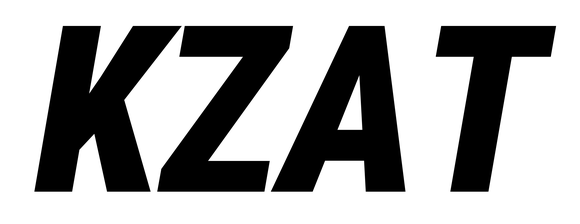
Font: Roboto-Italic_Condensed_Black_Italic